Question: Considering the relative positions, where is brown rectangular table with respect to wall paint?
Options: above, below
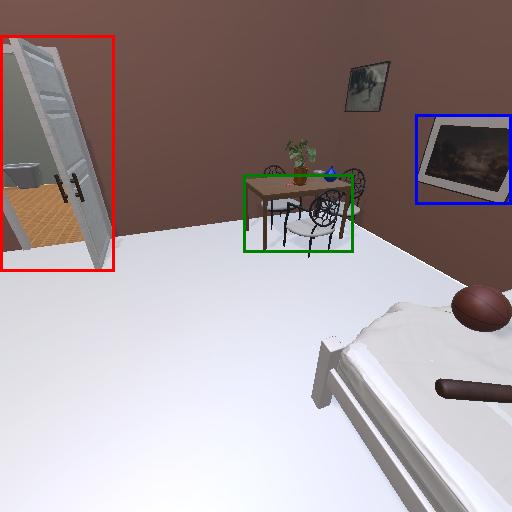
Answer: above